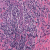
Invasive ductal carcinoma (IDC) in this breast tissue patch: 0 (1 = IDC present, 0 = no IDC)